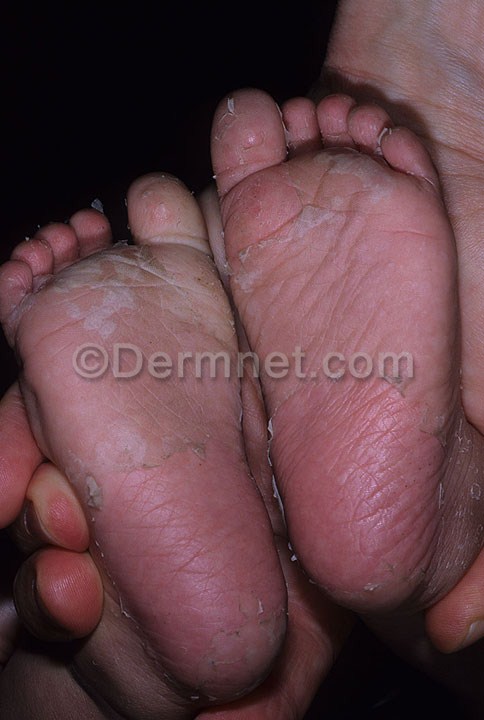
Disease: Exanthems and Drug Eruptions